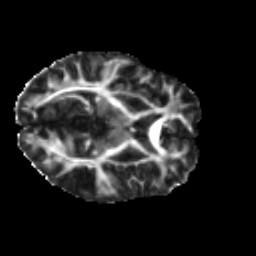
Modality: FA
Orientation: axial
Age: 22
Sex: female
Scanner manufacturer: ge
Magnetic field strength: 3 T
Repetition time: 7.8 s
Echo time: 0.0606 s